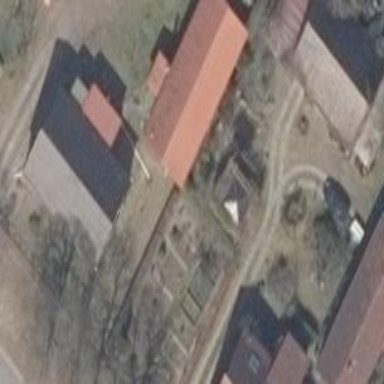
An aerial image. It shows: Shed building.